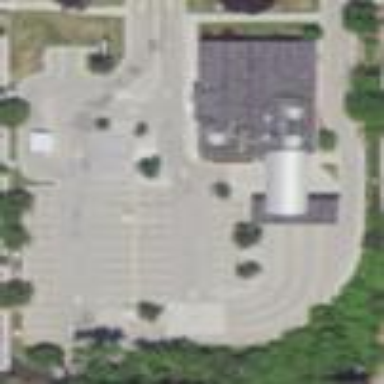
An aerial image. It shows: Retail area.